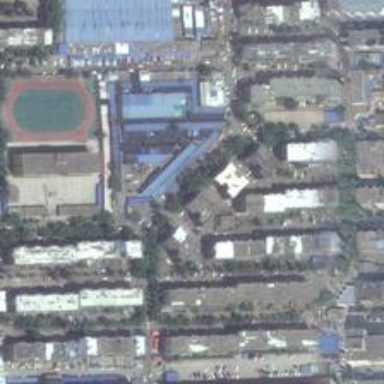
An oval football field, a blue triangular building and a swimming pool are divided by a crowded road and integrated by trees .